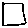
Label: square